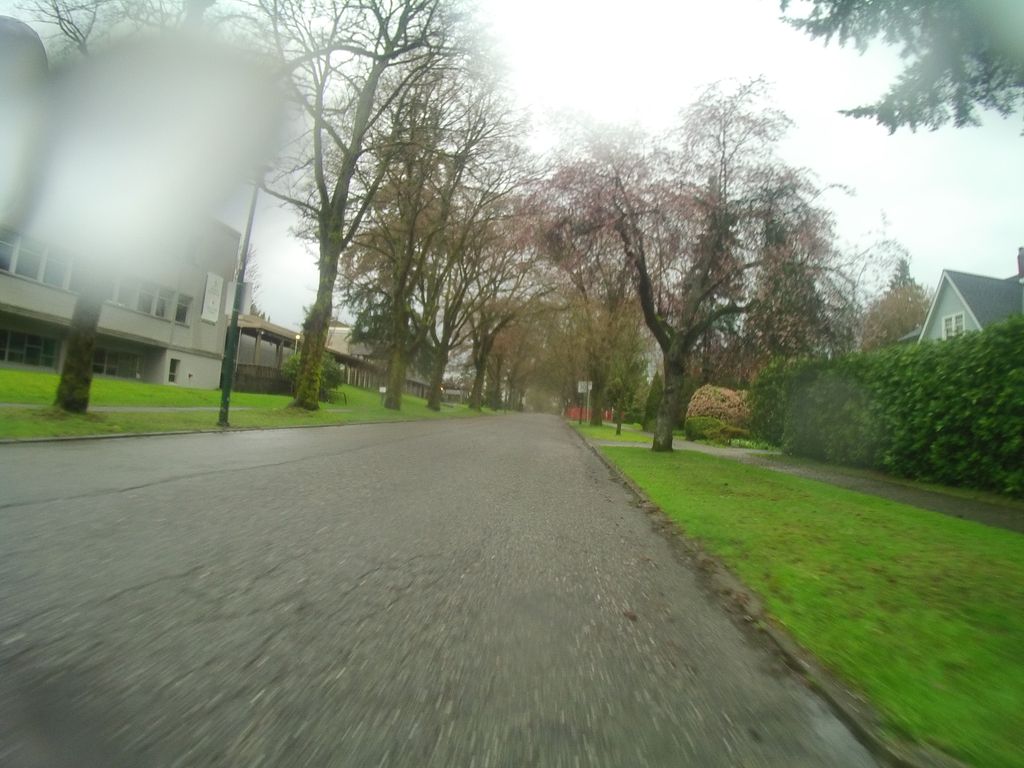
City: vancouver